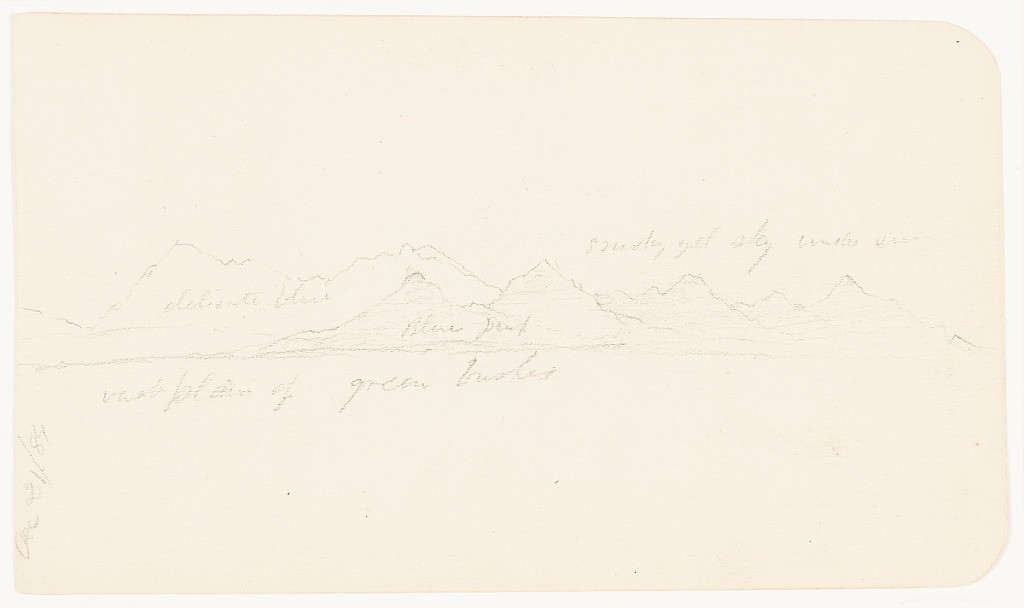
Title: Rugged Mountains in Mexico
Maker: Frederic Edwin Church, American, 1826–1900
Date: December 21, 1884
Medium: Graphite on off-white wove paper; verso: graphite
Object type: Drawing
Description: Landscape sketch showing a view of rugged mountains in northern or central Mexico. Viewed across a vast, flat plain that comprises the foreground and middle distance, a serrated range of dark, sharp mountains stretches across the background. Another taller and similarly rugged range is visible along the horizon at left.

Verso: Landscape and figure sketches showing a view of rolling terrain and two figures in Mexico. In the middle distance, a gently arching hill descends from center to center right and is covered in small vegetation. A building is visible at far right while a sharp mountain peak is visible in the background at center right. In the upper left corner, two sketches of individuals hauling large baskets of corn on their back are included.